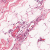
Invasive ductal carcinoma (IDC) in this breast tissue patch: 0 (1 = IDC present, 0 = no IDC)